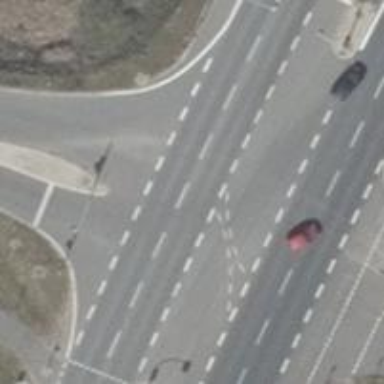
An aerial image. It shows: Tertiary road with separate asphalt sidewalks and cycleway.